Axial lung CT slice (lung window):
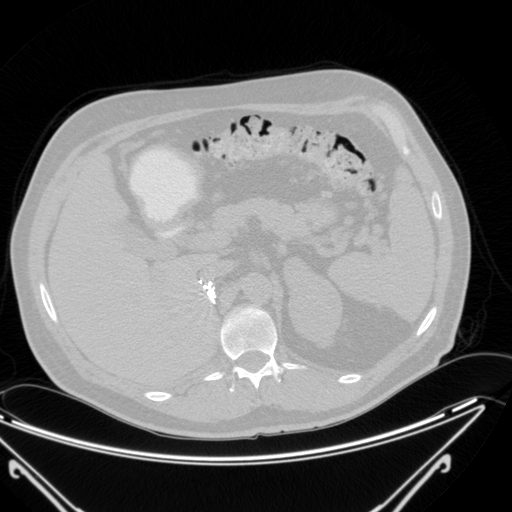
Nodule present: no